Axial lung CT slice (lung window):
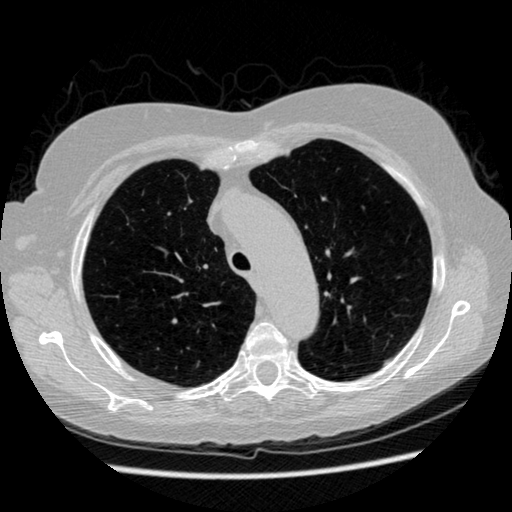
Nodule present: no